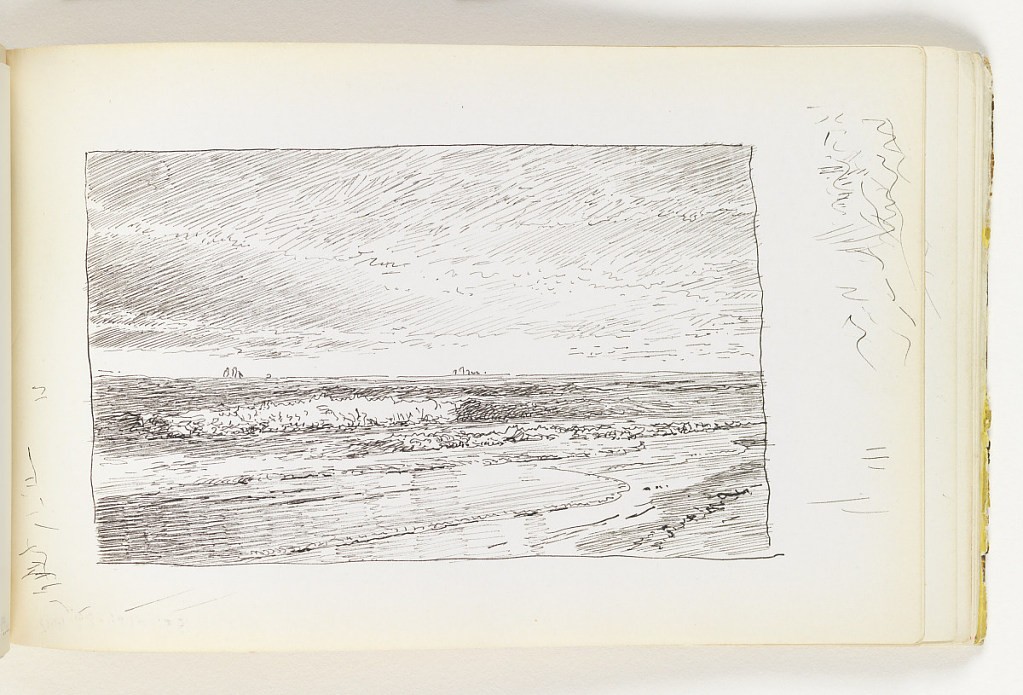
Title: Calm Shoreline with Very Distant Boats
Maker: William Trost Richards, American, 1833–1905
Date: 1890–1900
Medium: Pen and black ink on off-white wove paper
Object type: Sketchbook folio
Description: Beach in right foreground with waves rolling onto shore. On horizon at left and center, outlines of very distant boats.